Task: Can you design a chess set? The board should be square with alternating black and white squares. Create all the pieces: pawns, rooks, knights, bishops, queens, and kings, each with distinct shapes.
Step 4113:
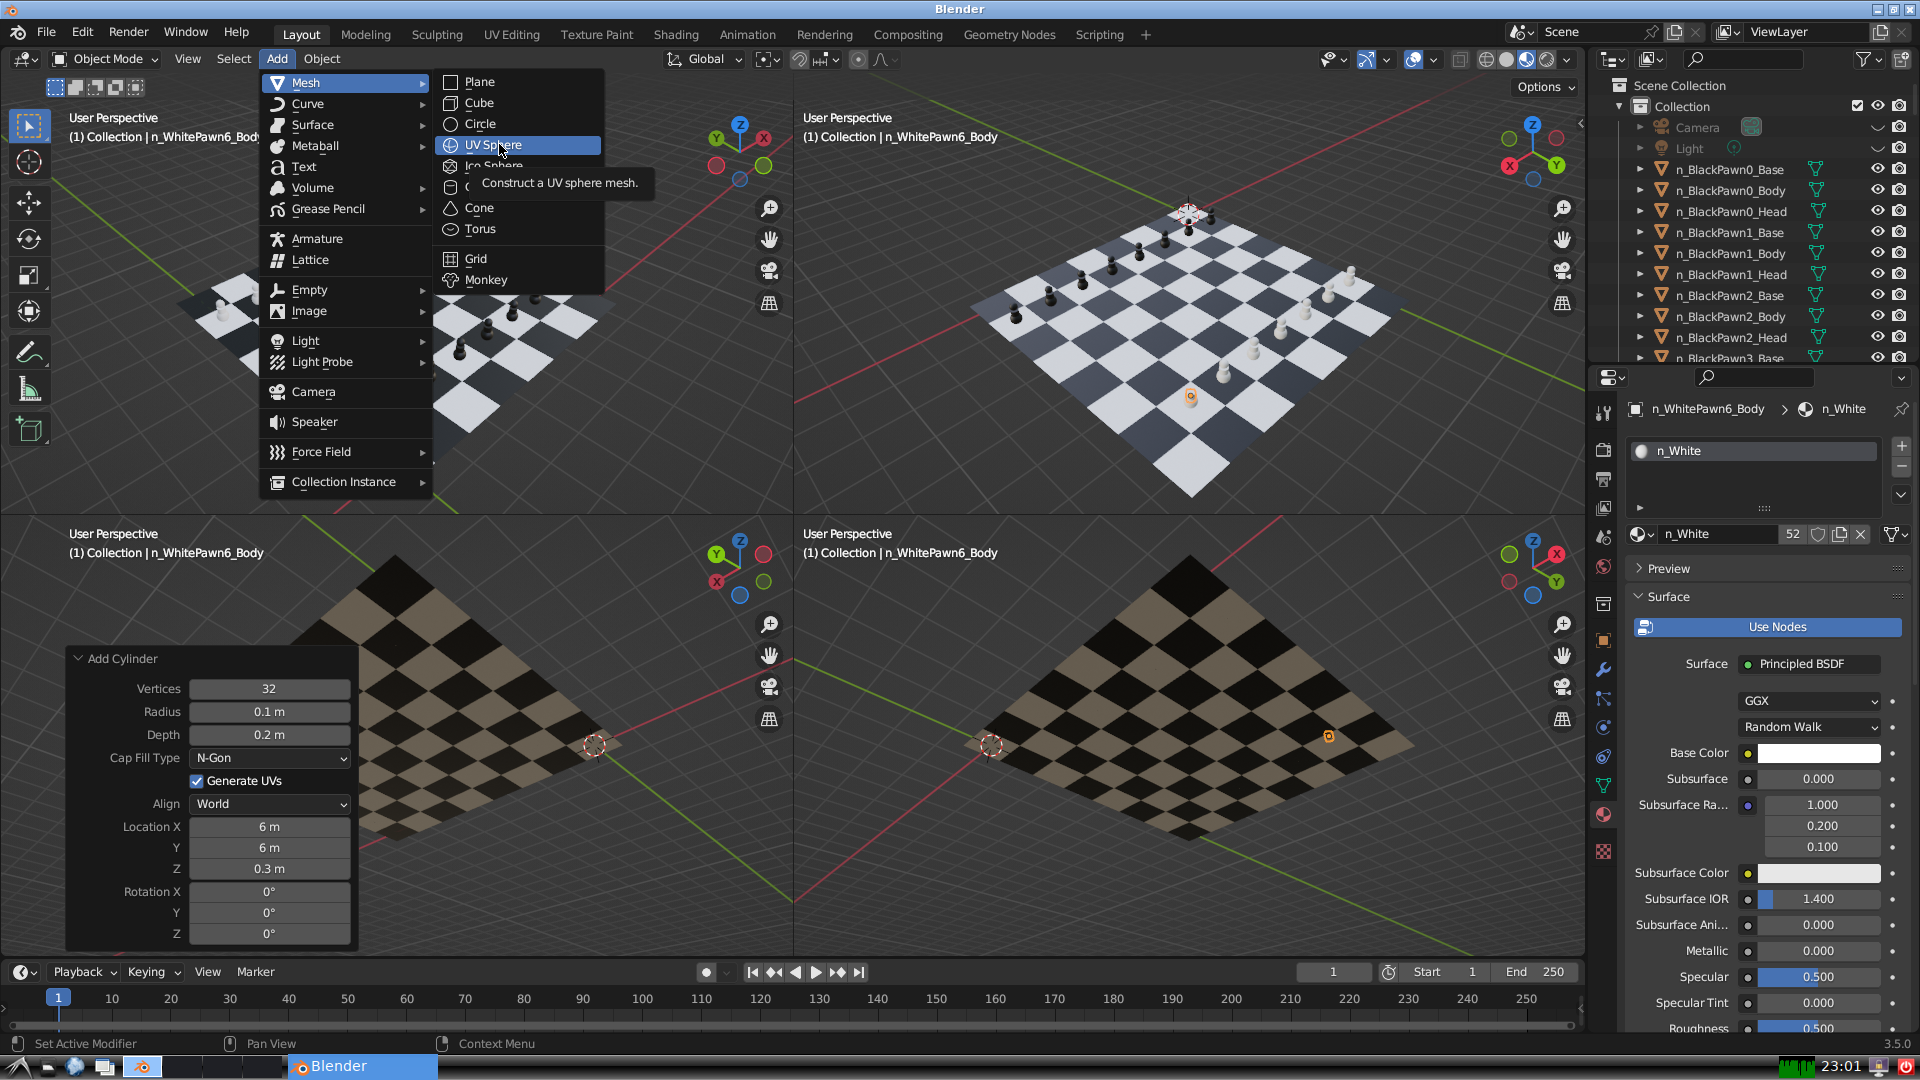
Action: click: no